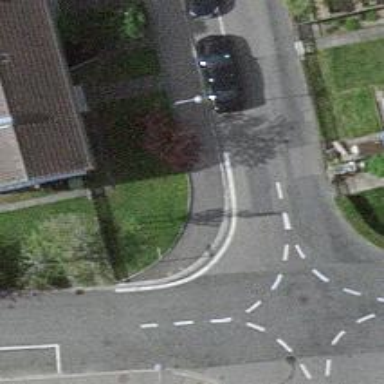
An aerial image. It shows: Kerb serving as barrier.